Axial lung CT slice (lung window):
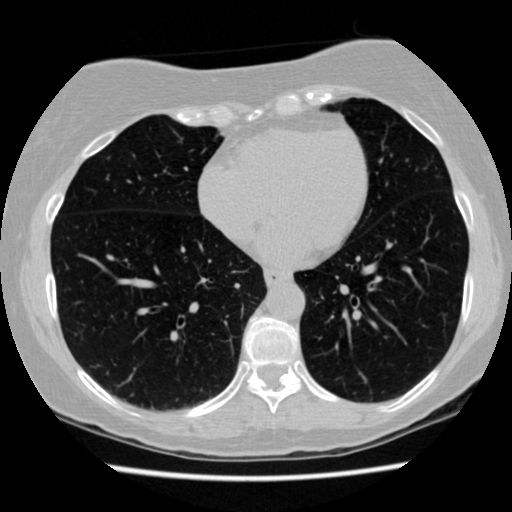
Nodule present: no